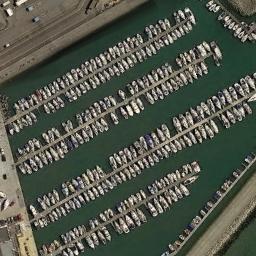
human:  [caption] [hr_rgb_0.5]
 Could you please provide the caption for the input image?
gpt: The harbor has lots of neatly docked boats and the color of the waters is green .

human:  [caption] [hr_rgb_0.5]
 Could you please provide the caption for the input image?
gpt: Many yachts moored neatly on the sea side of the harbor .

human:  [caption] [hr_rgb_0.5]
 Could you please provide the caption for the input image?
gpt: There are many ships in the harbor .

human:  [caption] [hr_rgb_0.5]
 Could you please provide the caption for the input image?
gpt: There are many ships in the harbor .

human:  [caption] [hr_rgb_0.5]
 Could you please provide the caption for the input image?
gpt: There are many ships docked neatly at the harbor .